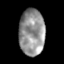
Tissue: skin
Cell type: Epithelial cells
Senescence score: 0.7496
Nuclear area (px): 1164
Mean DAPI intensity: 147.682